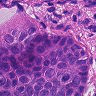
Metastatic tissue present: yes